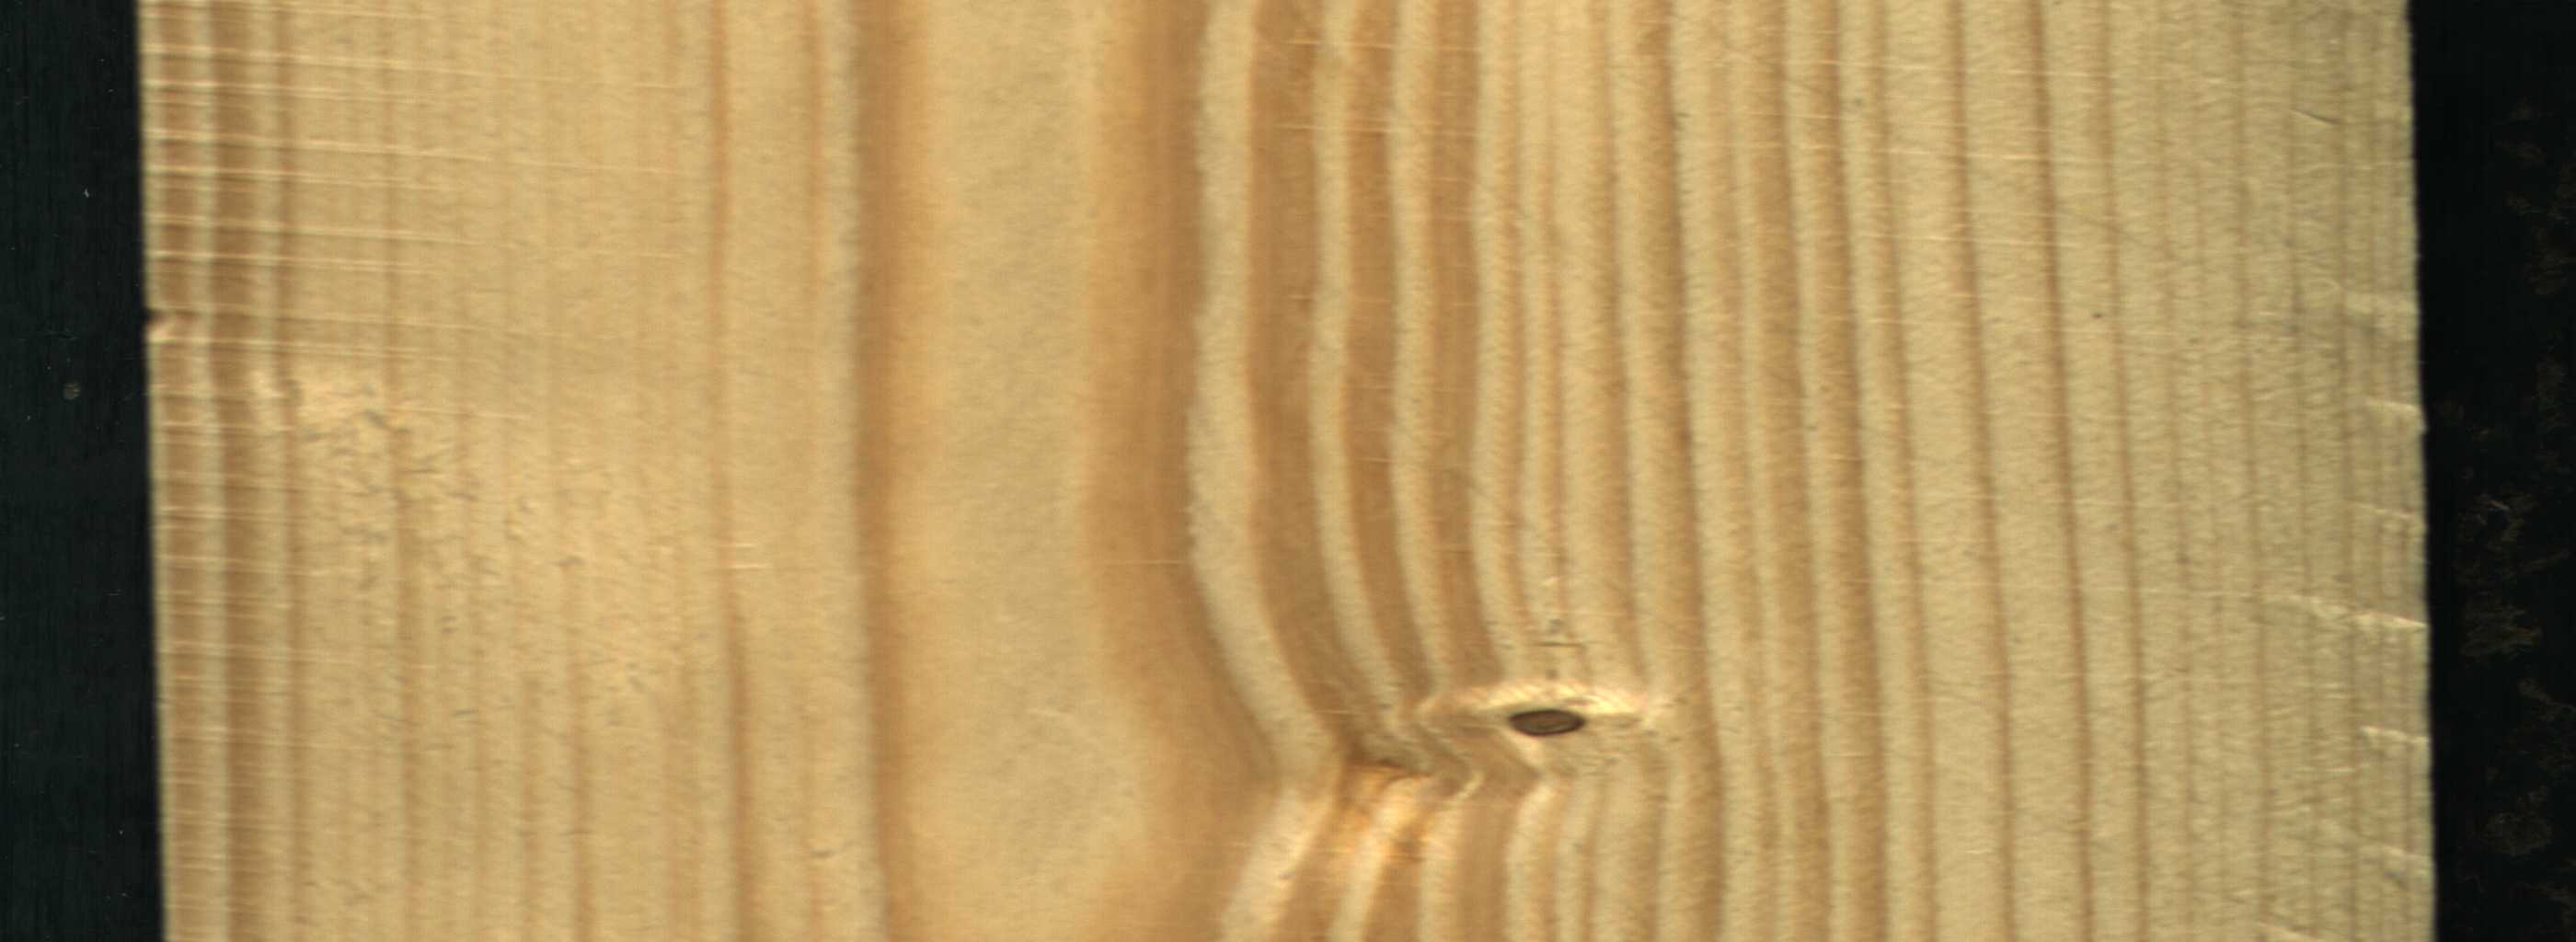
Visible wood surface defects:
Dead_Knot